A time-domain vibration trace from a rotating-machine test bench is shown. Based on the visible evidence, which rotor condition applies: normal, misalignment, unbalance, looseness?
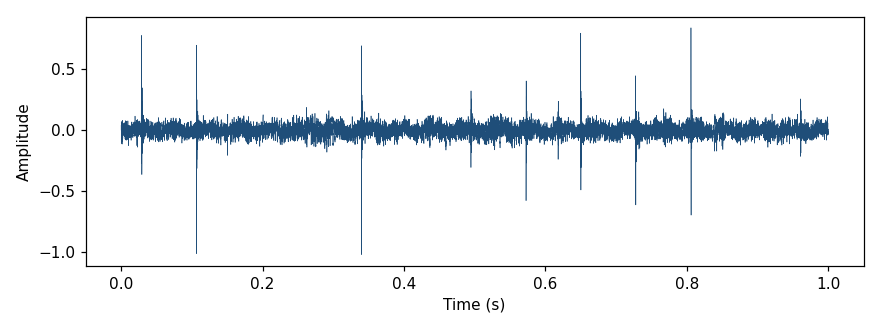
Answer: unbalance